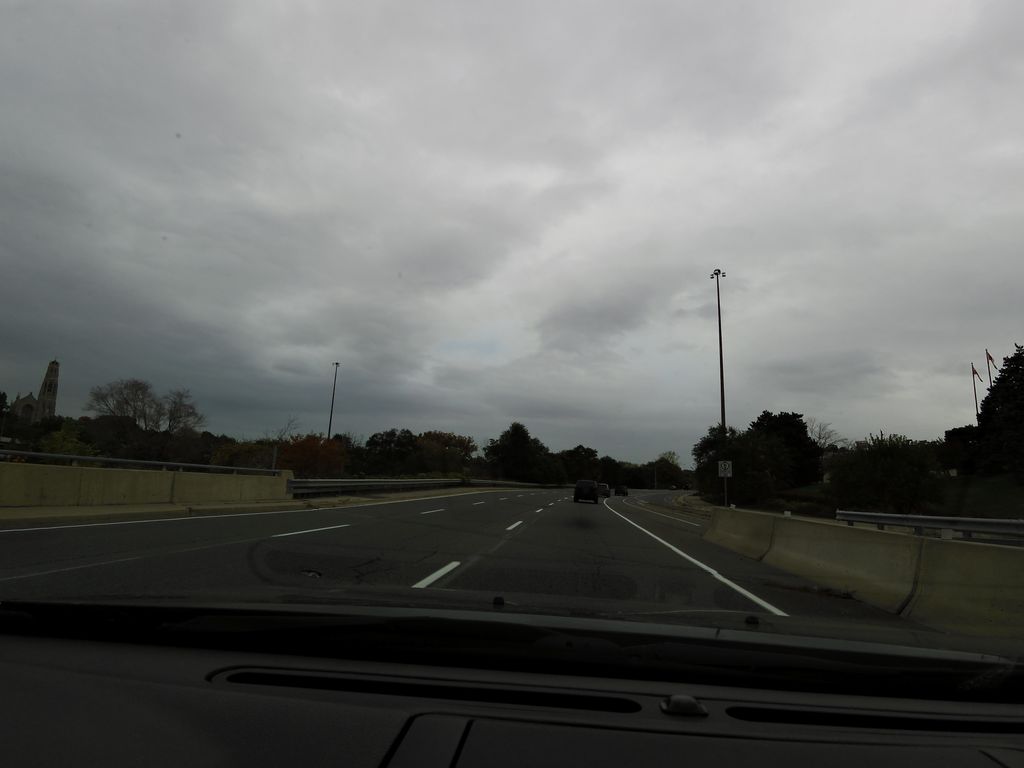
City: hamilton